Field crop: maize
Growth stage: 2
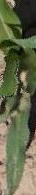
Species: maize